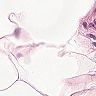
Metastatic tissue present: no